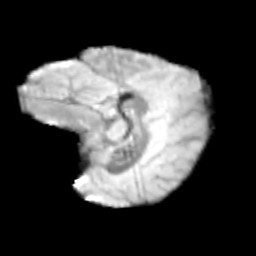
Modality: T2w
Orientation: sagittal
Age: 11
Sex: female
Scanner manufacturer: siemens
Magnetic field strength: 3 T
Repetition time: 3.8 s
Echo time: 0.07 s